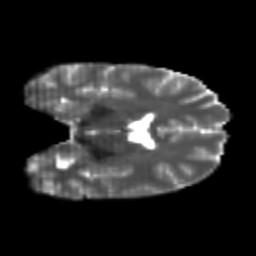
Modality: T2w
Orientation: coronal
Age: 20
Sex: female
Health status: healthy
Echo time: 0.074 s